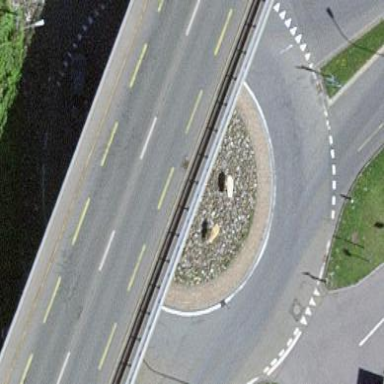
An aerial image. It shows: Secondary road with asphalt surface leading to roundabout junction.